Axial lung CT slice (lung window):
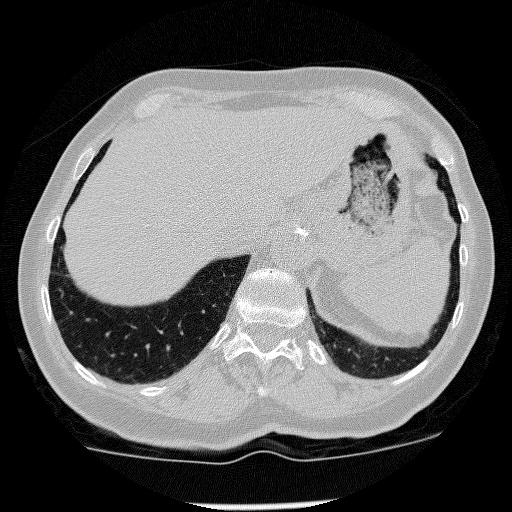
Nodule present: no